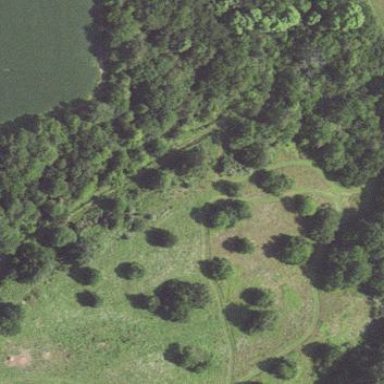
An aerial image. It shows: Mixed woodland area with variety of leaf types and cycles.